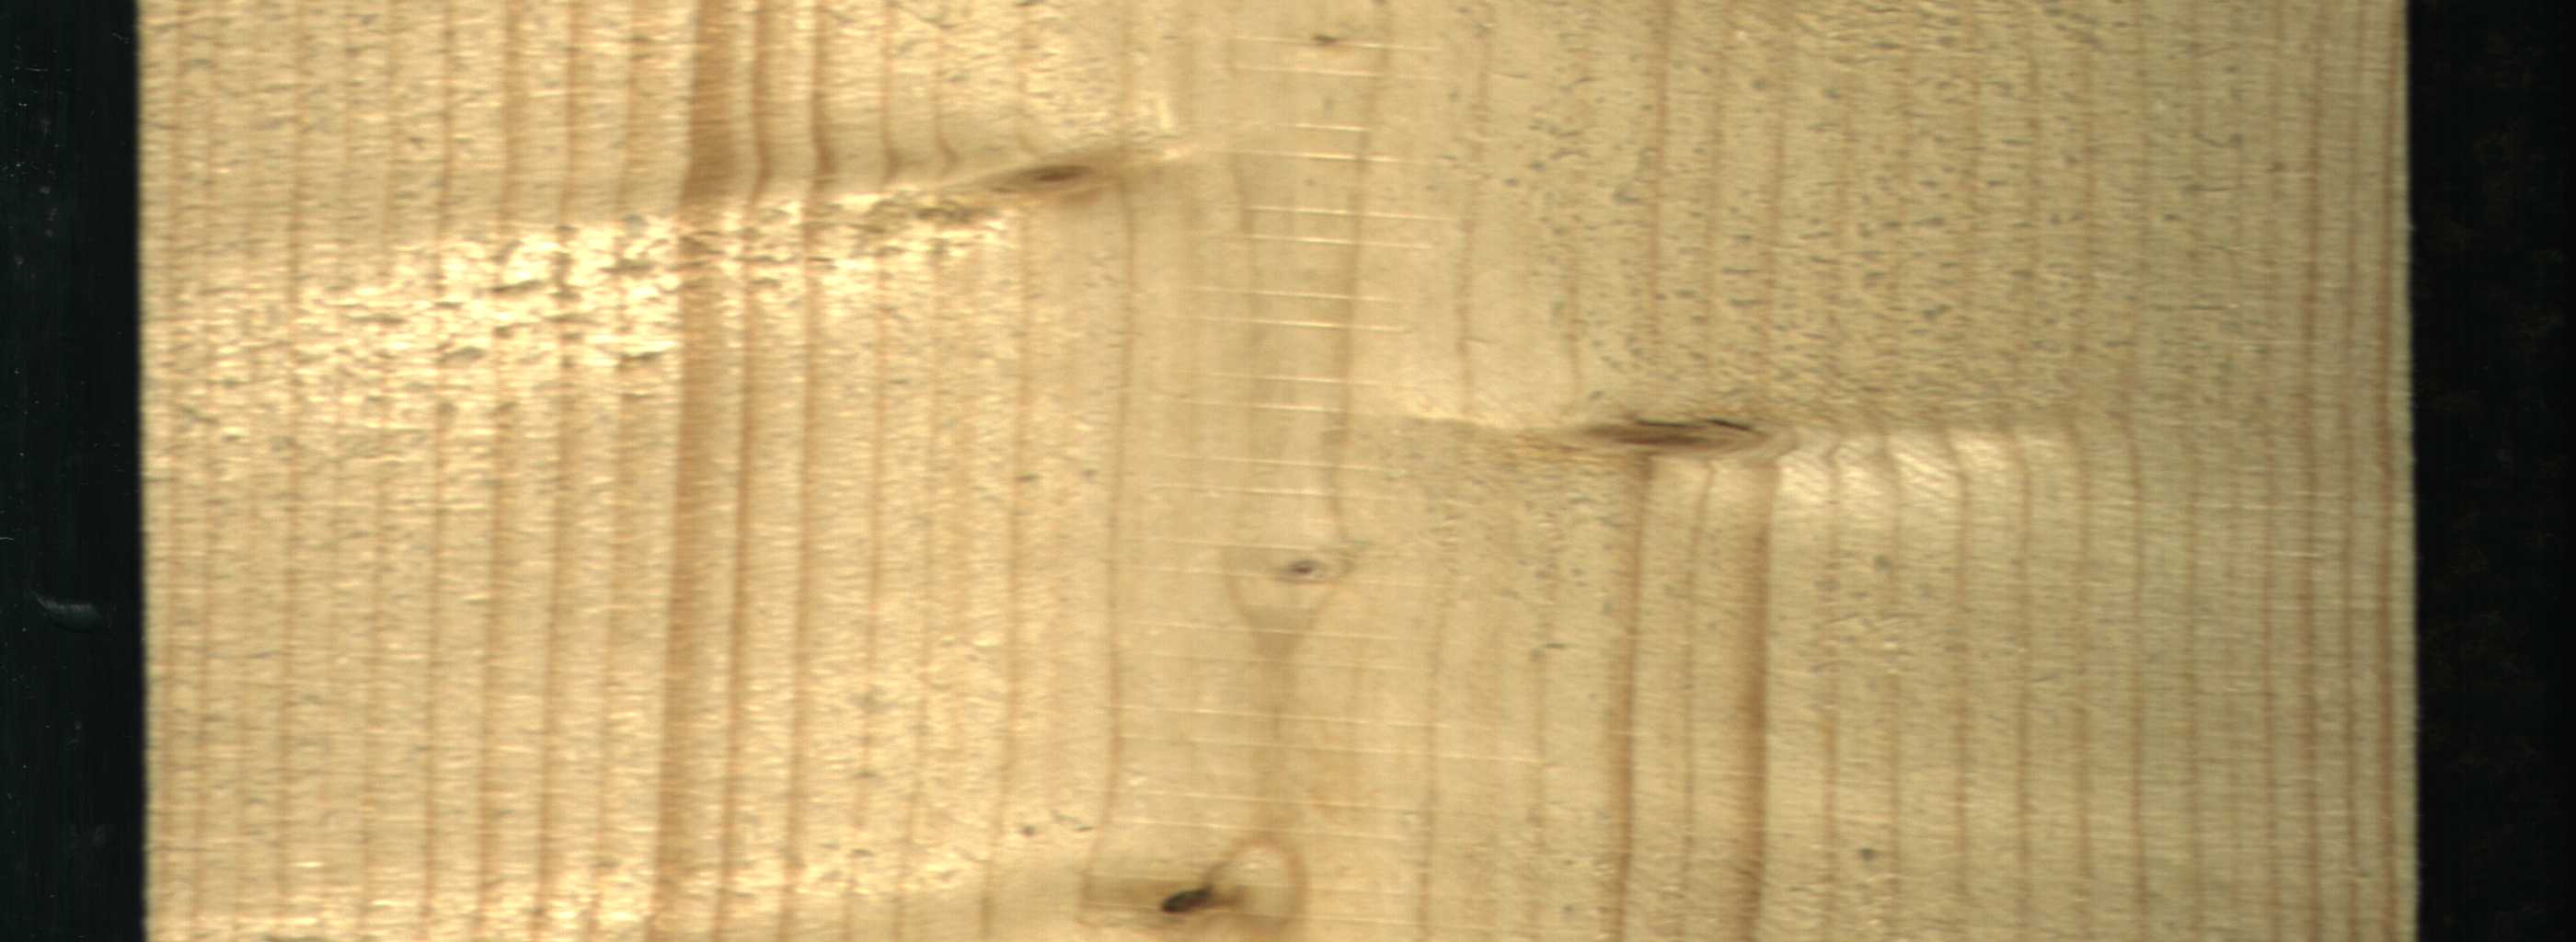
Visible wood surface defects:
Live_Knot
Live_Knot
Live_Knot
Live_Knot